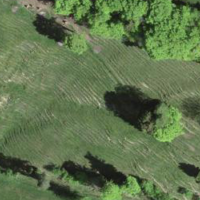
EUNIS habitat code: 44
Species observed at this site:
Ilex aquifolium